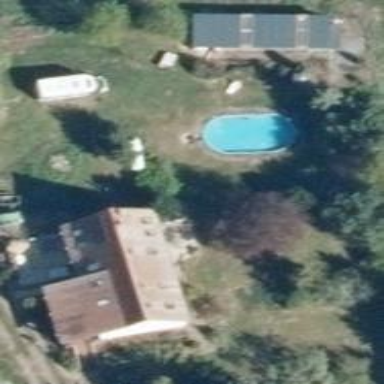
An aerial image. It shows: Swimming pool located in leisure land.